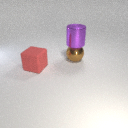
large red rubber cube in front of large brown metal sphere